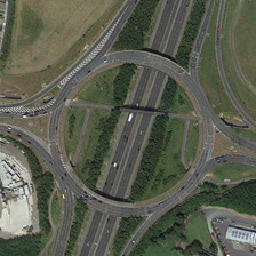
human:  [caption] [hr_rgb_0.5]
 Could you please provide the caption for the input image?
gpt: The viaduct is surrounded by many green plants.

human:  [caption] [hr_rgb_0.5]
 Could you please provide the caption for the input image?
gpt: many cars with circular road beside in it .

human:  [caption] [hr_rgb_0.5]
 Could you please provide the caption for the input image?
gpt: There are many green plants around the bridge.

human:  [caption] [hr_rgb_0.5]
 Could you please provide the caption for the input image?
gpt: A viaduct surrounded by many green plants.

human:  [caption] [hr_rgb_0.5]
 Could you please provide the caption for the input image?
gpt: A viaduct surrounded by many green plants.